Question: I have a PowerShell script that creates some output using hive on HDinsight. The output is placed in a local blob, and then I copy it to a local machine using AzCopy. I do this a lot to get various pieces of data that I need, often calling that script multiple times. The problem is that at some point the 'AzCopy' errors out with the message "The condition specified using HTTP conditional headers(s) is not met.", but this after numerous successful iterations.
I have am not sure what this means, and a fiddler transcript did not help much either. I tried deleting the file and repeating the 'AzCopy' and the error persisted, so it might have something to do with the 'AzCopy' http session. Can anyone enlighten me?
'''
PS C:\hive> AzCopy /Y /Source:https://msftcampusdata.blob.core.windows.net/crunch88-1 /Dest:c:\hive\extracts\data\ /SourceKey:attEwHZ9AGq7pzzTYwRvjWwcmwLvFqnkxIvJcTblYnZAs1GSsCCtvbBKz9T/TTtwDSVMDuU3DenBbmOYqPIMhQ== /Pattern:hivehost/stdout
AzCopy : [2015/05/10 15:08:44][ERROR] hivehost/stdout: The remote server returned an error: (412) The condition specified using HTTP conditional header(s)
is not met..
At line:1 char:1
+ AzCopy /Y /Source:https://msftcampusdata.blob.core.windows.net/crunch88-1 /Dest: ...
+ ~~~~~~~~~~~~~~~~~~~~~~~~~~~~~~~~~~~~~~~~~~~~~~~~~~~~~~~~~~~~~~~~~~~~~~~~~~~~~~~~
+ CategoryInfo : NotSpecified: ([2015/05/10 15:...s) is not met..:String) [], RemoteException
+ FullyQualifiedErrorId : NativeCommandError
The condition specified using HTTP conditional header(s) is not met.
'''

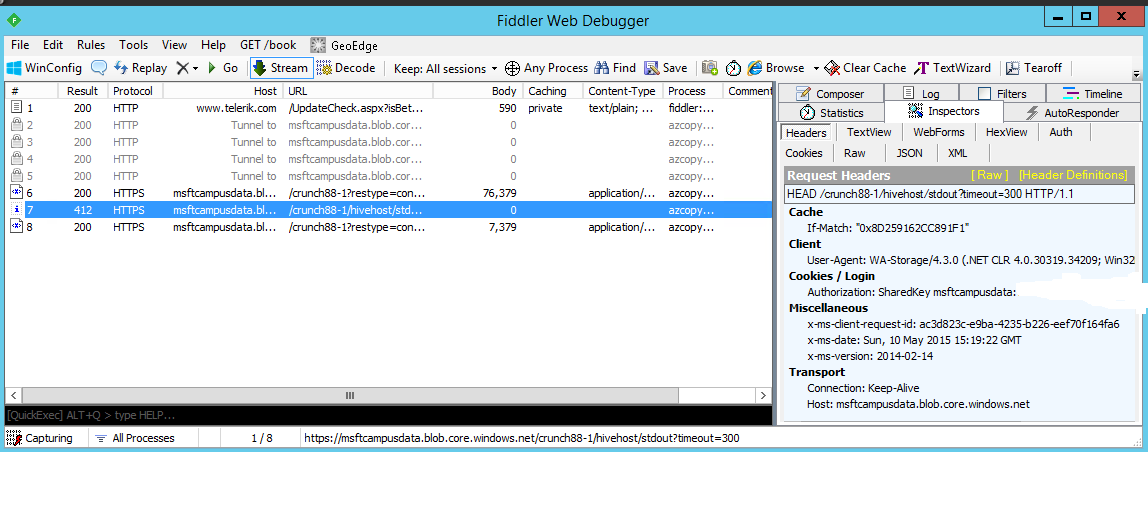
Answer: In order to ensure the data integrity during the whole downloading process, AzCopy passes <URL> is not met." just means that .
Please avoid changing source blobs while downloading them. If your have to change source blobs simultaneously, you can give a try to the following workaround:
Firstly take a snapshot of a source blob, and then download the blob with AzCopy (/Snapshot option specified), so that AzCopy will try to download the source blob and all of its snapshots. Although downloading of the source blob may fail with 412 (Precondition Fail), downloading of the snapshot can succeed. File name of the downloaded snapshot is: {blob name without extension} ({snapshot timestamp}).{extension}.
For the further information of AzCopy and the option /Snapshot, please refer to <URL>.
Some Updates:
Did you terminate AzCopy and then resume it with the same command line? If so, you need to make sure the source blob wasn't changed after the previous execution of AzCopy because AzCopy has to ensure the source blob remains unchanged during the period between AzCopy downloaded it for the first time and the source blob is downloaded successfully. In order to check whether resuming occurs, you can check whether the output of AzCopy contains "Incomplete operation with same command line detected at the journal directory {Dir Path}, AzCopy will start to resume.".
Because /Y is specified in your command line, the resuming prompt will be always answered "Yes". To avoid resuming behavior, you can clean up the default journal folder "%LocalAppData%\Microsoft\Azure\AzCopy" before executing AzCopy, or specify /Z: to configure an unique journal folder for each execution.